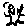
Label: tree